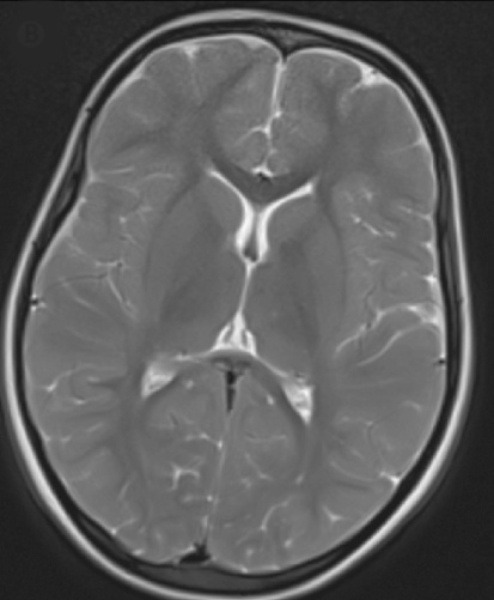
Label: notumor